Question: I am new to Android Programming.I integrate the Android 3D Carousel app into my application using following link
<URL>
It works fine.
But my requirement is instead of I need to place the multiple buttons as one view as shown in attached screen shot.
Please suggest me how can I proceed?
Thanks in
advance
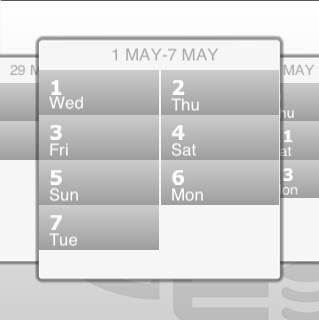
Answer: write your adapter like this
'''
package com.example.uitest;
import java.util.ArrayList;
import android.app.Activity;
import android.view.LayoutInflater;
import android.view.View;
import android.view.View.OnClickListener;
import android.view.ViewGroup;
import android.widget.BaseAdapter;
import android.widget.Button;
import android.widget.Toast;
public class CarouselAdapter extends BaseAdapter {
private ArrayList<String> array;
private Activity mContext;
LayoutInflater inflator=null;
public CarouselAdapter(Activity context,ArrayList<String>array) {
mContext = context;
this.array=array;
}
/*public void setData(ArrayList<Integer> data) {
mData = data;
}*/
@Override
public int getCount() {
return array.size();
}
@Override
public Object getItem(int pos) {
return array.get(pos);
}
@Override
public long getItemId(int pos) {
return pos;
}
@Override
public View getView(int arg0, View convertview, ViewGroup arg2) {
if(convertview==null)
{
ViewHolder holder=new ViewHolder();
convertview=mContext.getLayoutInflater().inflate(R.layout.carousellayout,null);
holder.btn1=(Button)convertview.findViewById(R.id.button1);
holder.btn2=(Button)convertview.findViewById(R.id.button2);
holder.btn3=(Button)convertview.findViewById(R.id.button3);
holder.btn4=(Button)convertview.findViewById(R.id.button4);
convertview.setTag(holder);
}
ViewHolder hold=(ViewHolder)convertview.getTag();
hold.btn1.setOnClickListener(new OnClickListener() {
@Override
public void onClick(View v) {
// TODO Auto-generated method stub
Toast.makeText(mContext, "Clicked on button 1", Toast.LENGTH_SHORT).show();
}
});
hold.btn2.setOnClickListener(new OnClickListener() {
@Override
public void onClick(View v) {
// TODO Auto-generated method stub
Toast.makeText(mContext, "Clicked on button 2", Toast.LENGTH_SHORT).show();
}
});
hold.btn3.setOnClickListener(new OnClickListener() {
@Override
public void onClick(View v) {
// TODO Auto-generated method stub
Toast.makeText(mContext, "Clicked on button 3", Toast.LENGTH_SHORT).show();
}
});
hold.btn4.setOnClickListener(new OnClickListener() {
@Override
public void onClick(View v) {
// TODO Auto-generated method stub
Toast.makeText(mContext, "Clicked on button 4", Toast.LENGTH_SHORT).show();
}
});
return convertview;
}
static class ViewHolder
{
Button btn1,btn2,btn3,btn4;
}
}
'''